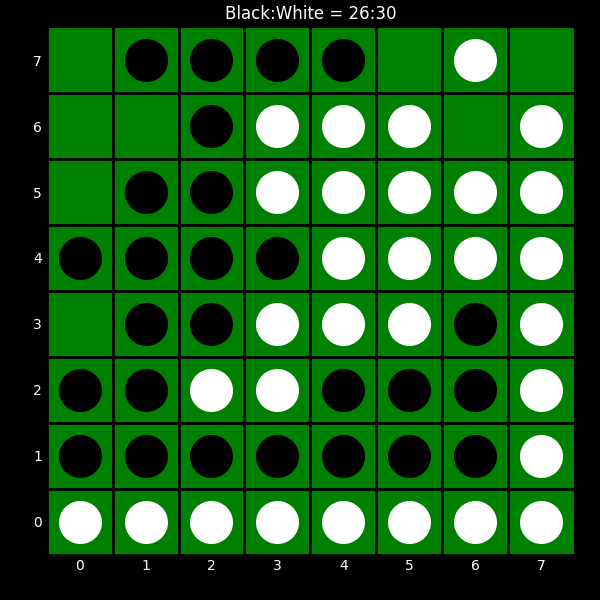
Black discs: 26
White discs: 30